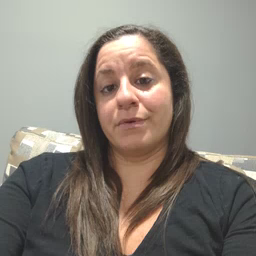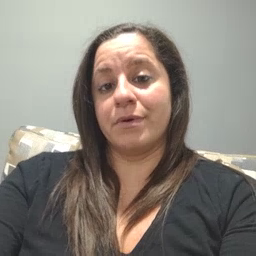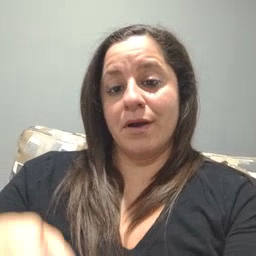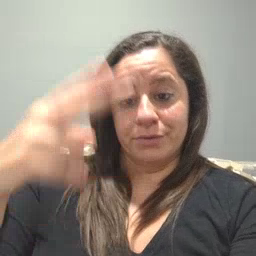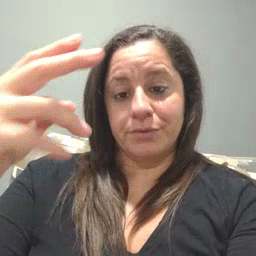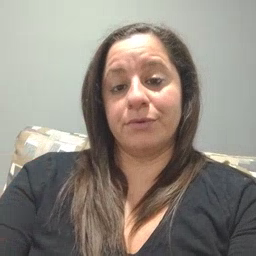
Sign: high